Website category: sports
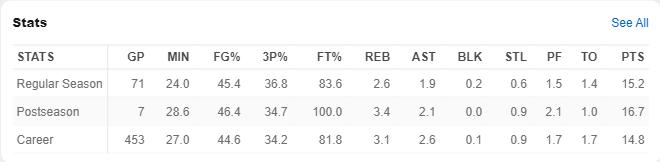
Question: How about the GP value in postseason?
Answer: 7

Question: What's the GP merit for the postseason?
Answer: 7

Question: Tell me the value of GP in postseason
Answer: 7

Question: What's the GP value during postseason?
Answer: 7

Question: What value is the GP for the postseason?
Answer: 7

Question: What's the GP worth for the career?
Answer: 453

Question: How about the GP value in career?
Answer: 453

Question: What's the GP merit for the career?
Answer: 453

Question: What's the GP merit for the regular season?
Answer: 71

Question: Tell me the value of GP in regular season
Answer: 71

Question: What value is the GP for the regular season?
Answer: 71

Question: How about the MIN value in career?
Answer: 27.0

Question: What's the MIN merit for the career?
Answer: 27.0

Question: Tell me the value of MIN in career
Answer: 27.0

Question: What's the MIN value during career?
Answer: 27.0

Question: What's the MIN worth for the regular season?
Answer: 24.0

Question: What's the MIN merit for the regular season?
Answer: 24.0

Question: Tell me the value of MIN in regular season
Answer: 24.0

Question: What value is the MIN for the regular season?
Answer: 24.0

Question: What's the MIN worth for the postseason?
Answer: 28.6

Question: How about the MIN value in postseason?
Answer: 28.6

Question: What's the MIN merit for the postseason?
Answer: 28.6

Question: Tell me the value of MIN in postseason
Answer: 28.6

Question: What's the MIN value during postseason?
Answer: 28.6

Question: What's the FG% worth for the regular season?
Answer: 45.4

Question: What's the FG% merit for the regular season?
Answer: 45.4

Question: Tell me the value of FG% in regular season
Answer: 45.4

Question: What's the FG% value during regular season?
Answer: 45.4

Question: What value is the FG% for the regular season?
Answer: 45.4

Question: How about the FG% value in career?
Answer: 44.6

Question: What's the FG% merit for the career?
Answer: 44.6

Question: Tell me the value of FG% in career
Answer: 44.6

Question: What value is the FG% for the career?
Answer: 44.6

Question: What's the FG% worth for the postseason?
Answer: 46.4

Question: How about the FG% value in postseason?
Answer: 46.4

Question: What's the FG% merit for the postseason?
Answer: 46.4

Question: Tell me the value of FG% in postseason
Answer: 46.4

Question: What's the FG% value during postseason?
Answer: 46.4

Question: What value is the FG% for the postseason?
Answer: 46.4

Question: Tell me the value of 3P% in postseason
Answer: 34.7

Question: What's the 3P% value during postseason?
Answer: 34.7

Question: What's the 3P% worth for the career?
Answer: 34.2

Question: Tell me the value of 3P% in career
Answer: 34.2

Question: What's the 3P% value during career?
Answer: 34.2

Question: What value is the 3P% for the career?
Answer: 34.2

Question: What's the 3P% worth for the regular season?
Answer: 36.8

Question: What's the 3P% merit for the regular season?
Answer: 36.8

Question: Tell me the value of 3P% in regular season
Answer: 36.8

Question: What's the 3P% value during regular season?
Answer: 36.8

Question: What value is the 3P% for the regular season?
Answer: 36.8

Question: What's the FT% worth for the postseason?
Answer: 100.0

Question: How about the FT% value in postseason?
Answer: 100.0

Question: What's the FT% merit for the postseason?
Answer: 100.0

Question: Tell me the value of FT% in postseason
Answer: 100.0

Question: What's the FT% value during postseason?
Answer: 100.0

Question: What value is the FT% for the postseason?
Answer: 100.0

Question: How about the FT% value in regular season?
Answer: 83.6

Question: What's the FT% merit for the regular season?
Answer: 83.6

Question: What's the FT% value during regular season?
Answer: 83.6

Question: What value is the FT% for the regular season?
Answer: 83.6

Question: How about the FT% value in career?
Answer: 81.8

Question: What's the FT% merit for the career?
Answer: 81.8

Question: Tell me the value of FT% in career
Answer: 81.8

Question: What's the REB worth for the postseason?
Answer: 3.4